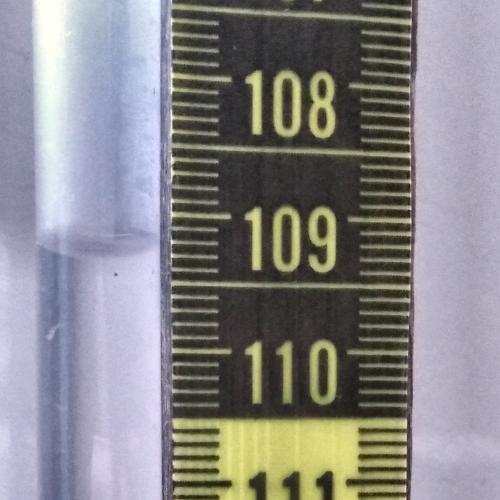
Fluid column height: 109.2 cm